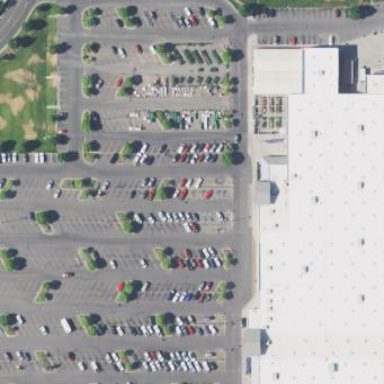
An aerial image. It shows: Retail area.